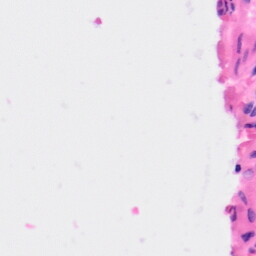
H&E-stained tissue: Kidney